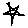
Label: star